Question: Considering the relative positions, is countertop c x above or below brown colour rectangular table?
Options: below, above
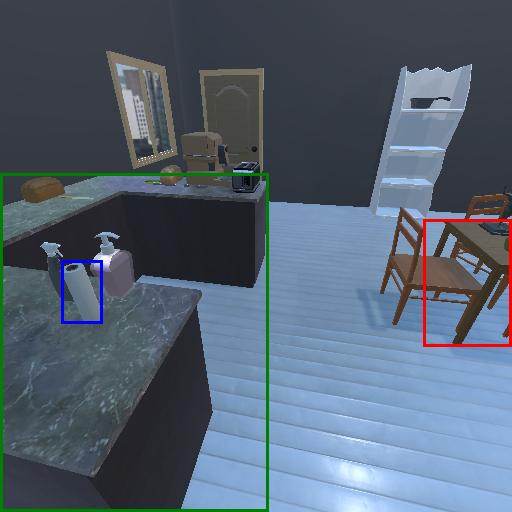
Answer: below